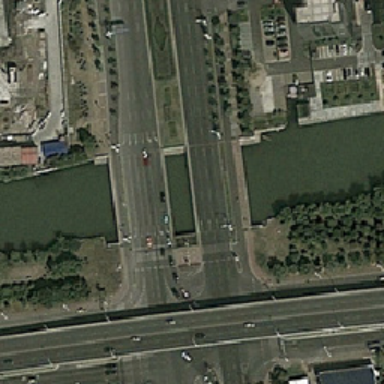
The two bridges are on the river there are many green trees and several buildings on both sides of the river .